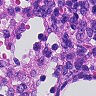
Metastatic tissue present: no